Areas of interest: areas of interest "Industrial"
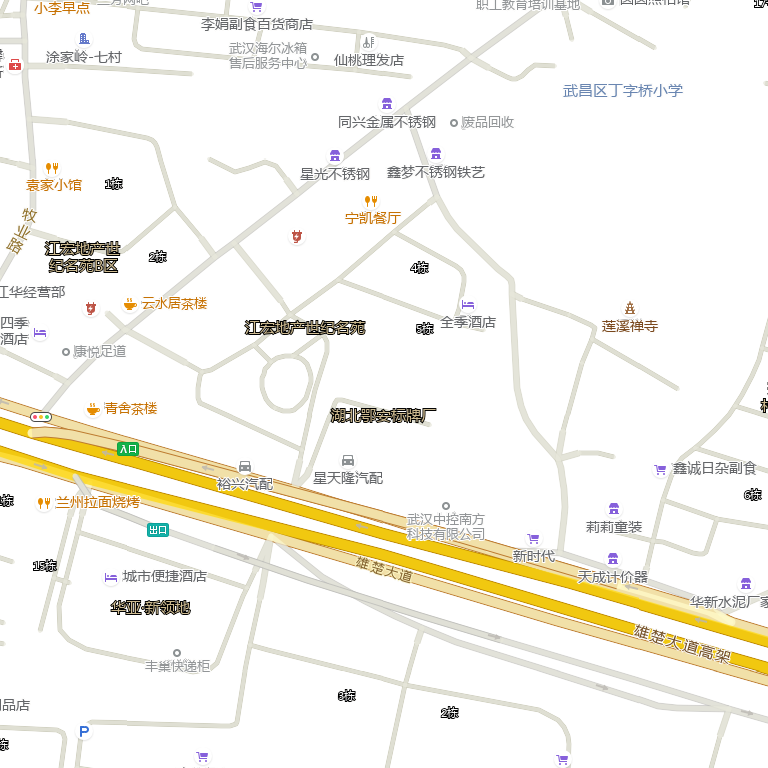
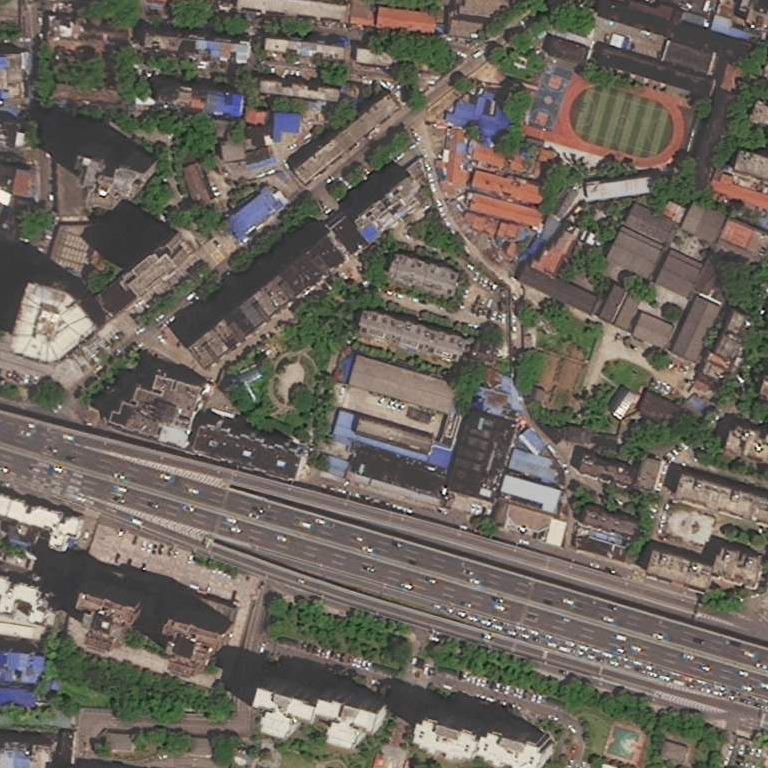